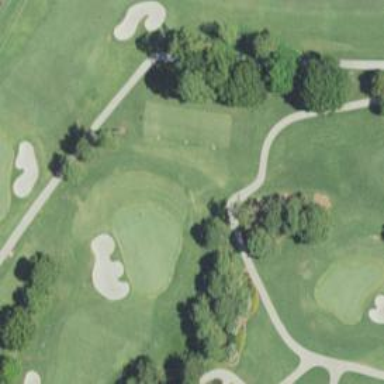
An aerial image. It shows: Golf hole.